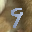
Label: 9